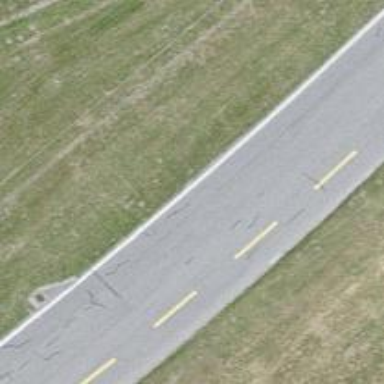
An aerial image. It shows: Secondary road with asphalt surface.